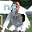
Label: 6